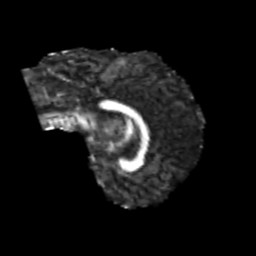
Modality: FA
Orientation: sagittal
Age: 20
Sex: male
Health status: healthy
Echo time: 0.074 s